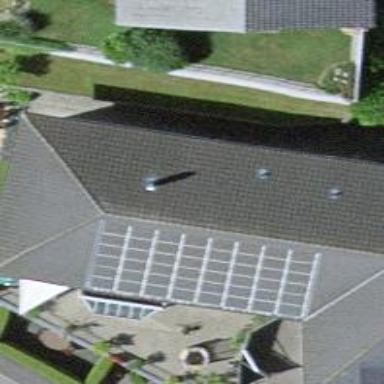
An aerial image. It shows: Solar photovoltaic panel generator.